Question: I've created a multi-texture fragment shader in which I want to flip one of the textures but when doing this my texture gets all jaggy. Is there a solution to this problem?

This is my fragment shader code:
'''
void main(void)
{
lowp vec4 camera = texture2D(texture0, destinationTexCoord);
lowp vec4 viewfinder = texture2D(texture1, vec2(destinationTexCoord.x, 1.0 - destinationTexCoord.y));
lowp vec4 result = mix(camera, viewfinder, viewfinder.a);
gl_FragColor = result;
}
'''
Texture filtering I'm using:
'''
glTexParameterf(GL_TEXTURE_2D, GL_TEXTURE_MAG_FILTER, GL_LINEAR);
glTexParameterf(GL_TEXTURE_2D, GL_TEXTURE_MIN_FILTER, GL_LINEAR);
glTexParameterf(GL_TEXTURE_2D, GL_TEXTURE_WRAP_S, GL_CLAMP_TO_EDGE);
glTexParameterf(GL_TEXTURE_2D, GL_TEXTURE_WRAP_T, GL_CLAMP_TO_EDGE);
'''
Some background information: I'm blending these textures in my fragment shader (blending code stripped out) so I'm not looking for a solution where I rotate a second plane and merge them down on the framebuffer. I'm wondering if it is a good idea to flip/rotate around the texture coordinates in my fragment shader.
In the end I'll pass in a uniform saying: rotate or don't, resulting in that one texture getting rotated or not.
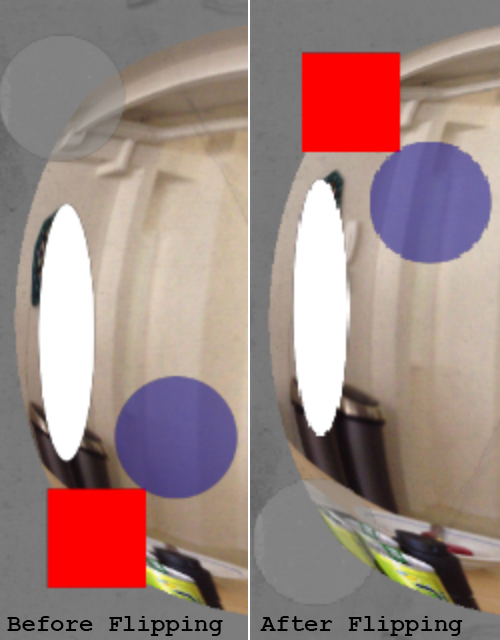
Answer: Using mediump instead of lowp for destinationTexCoord will improve the sampling rate for
the vec2(destinationTexCoord.x, 1.0 - destinationTexCoord.y) calculation. However, my recommendation is to use two varying vec2s instead of using a dependent texture read. i.e. and . You can avoid a mediump calculation in the fragment shader, and take advantage of the hardware's (hopefully) optimized vert-frag interpolation.
There's really no reason to use lowp for texture coordinates, unless they are dependent, in which case lowp may be better for the fragment shader calculations. Otherwise, lowp has not resulted in any gains, in my experience (I only know PowerVR hardware on iOS though).